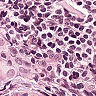
Metastatic tissue present: yes